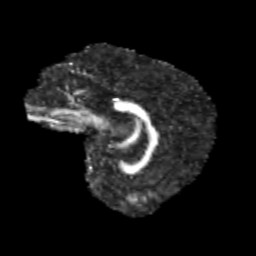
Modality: FA
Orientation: sagittal
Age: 14
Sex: female
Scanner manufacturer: siemens
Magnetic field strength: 3 T
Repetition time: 3.8 s
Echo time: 0.07 s